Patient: sex F, age 58
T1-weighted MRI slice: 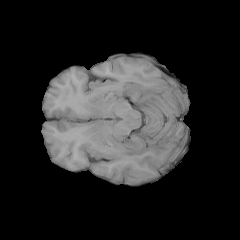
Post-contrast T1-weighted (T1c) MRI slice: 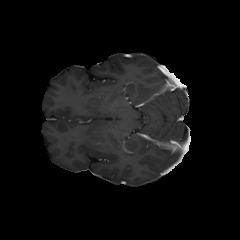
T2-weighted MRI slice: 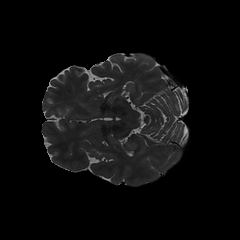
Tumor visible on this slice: no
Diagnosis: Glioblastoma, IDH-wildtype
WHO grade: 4